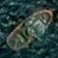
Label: civil